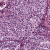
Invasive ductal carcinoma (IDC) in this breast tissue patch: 0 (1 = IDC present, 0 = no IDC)